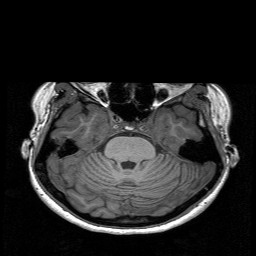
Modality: T1w
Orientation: coronal
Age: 28
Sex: female
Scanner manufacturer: siemens
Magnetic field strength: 3 T
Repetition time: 1.9 s
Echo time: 0.00226 s